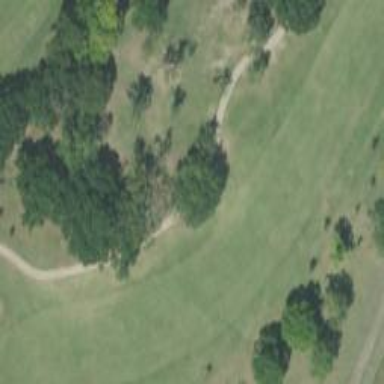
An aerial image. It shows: Path designated for golf carts.